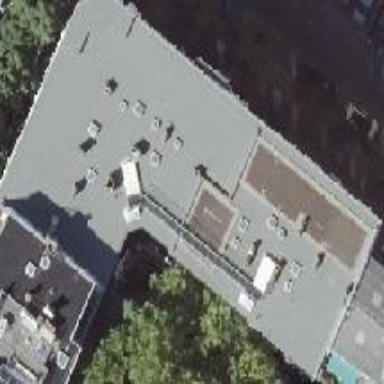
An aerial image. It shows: Residential building with grey exterior. The roof is made of red roof tiles in gambrel shape.